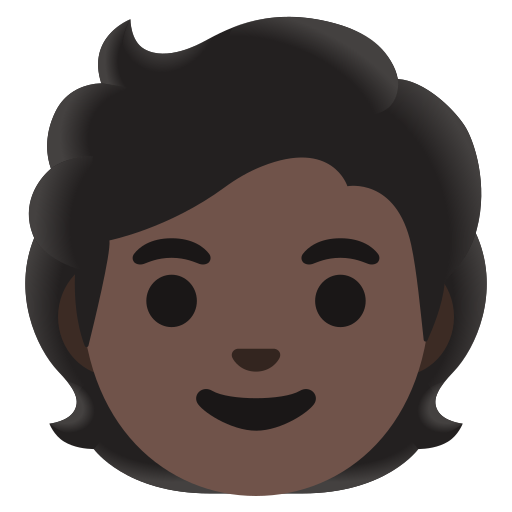
Emoji: 🧑🏿